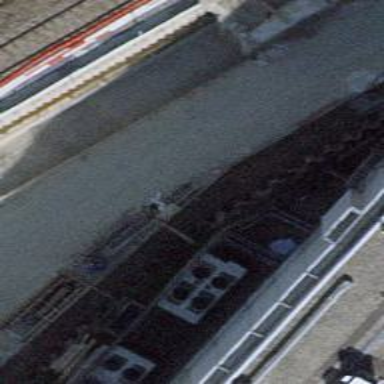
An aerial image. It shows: Lift gate barrier.